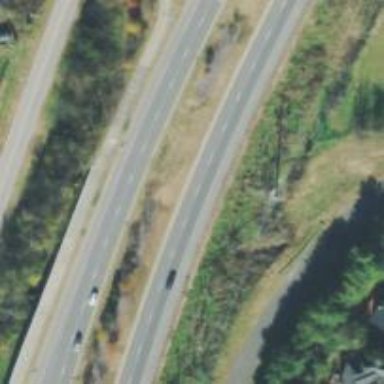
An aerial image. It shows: Primary highway.